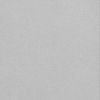
Label: dusty